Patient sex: F
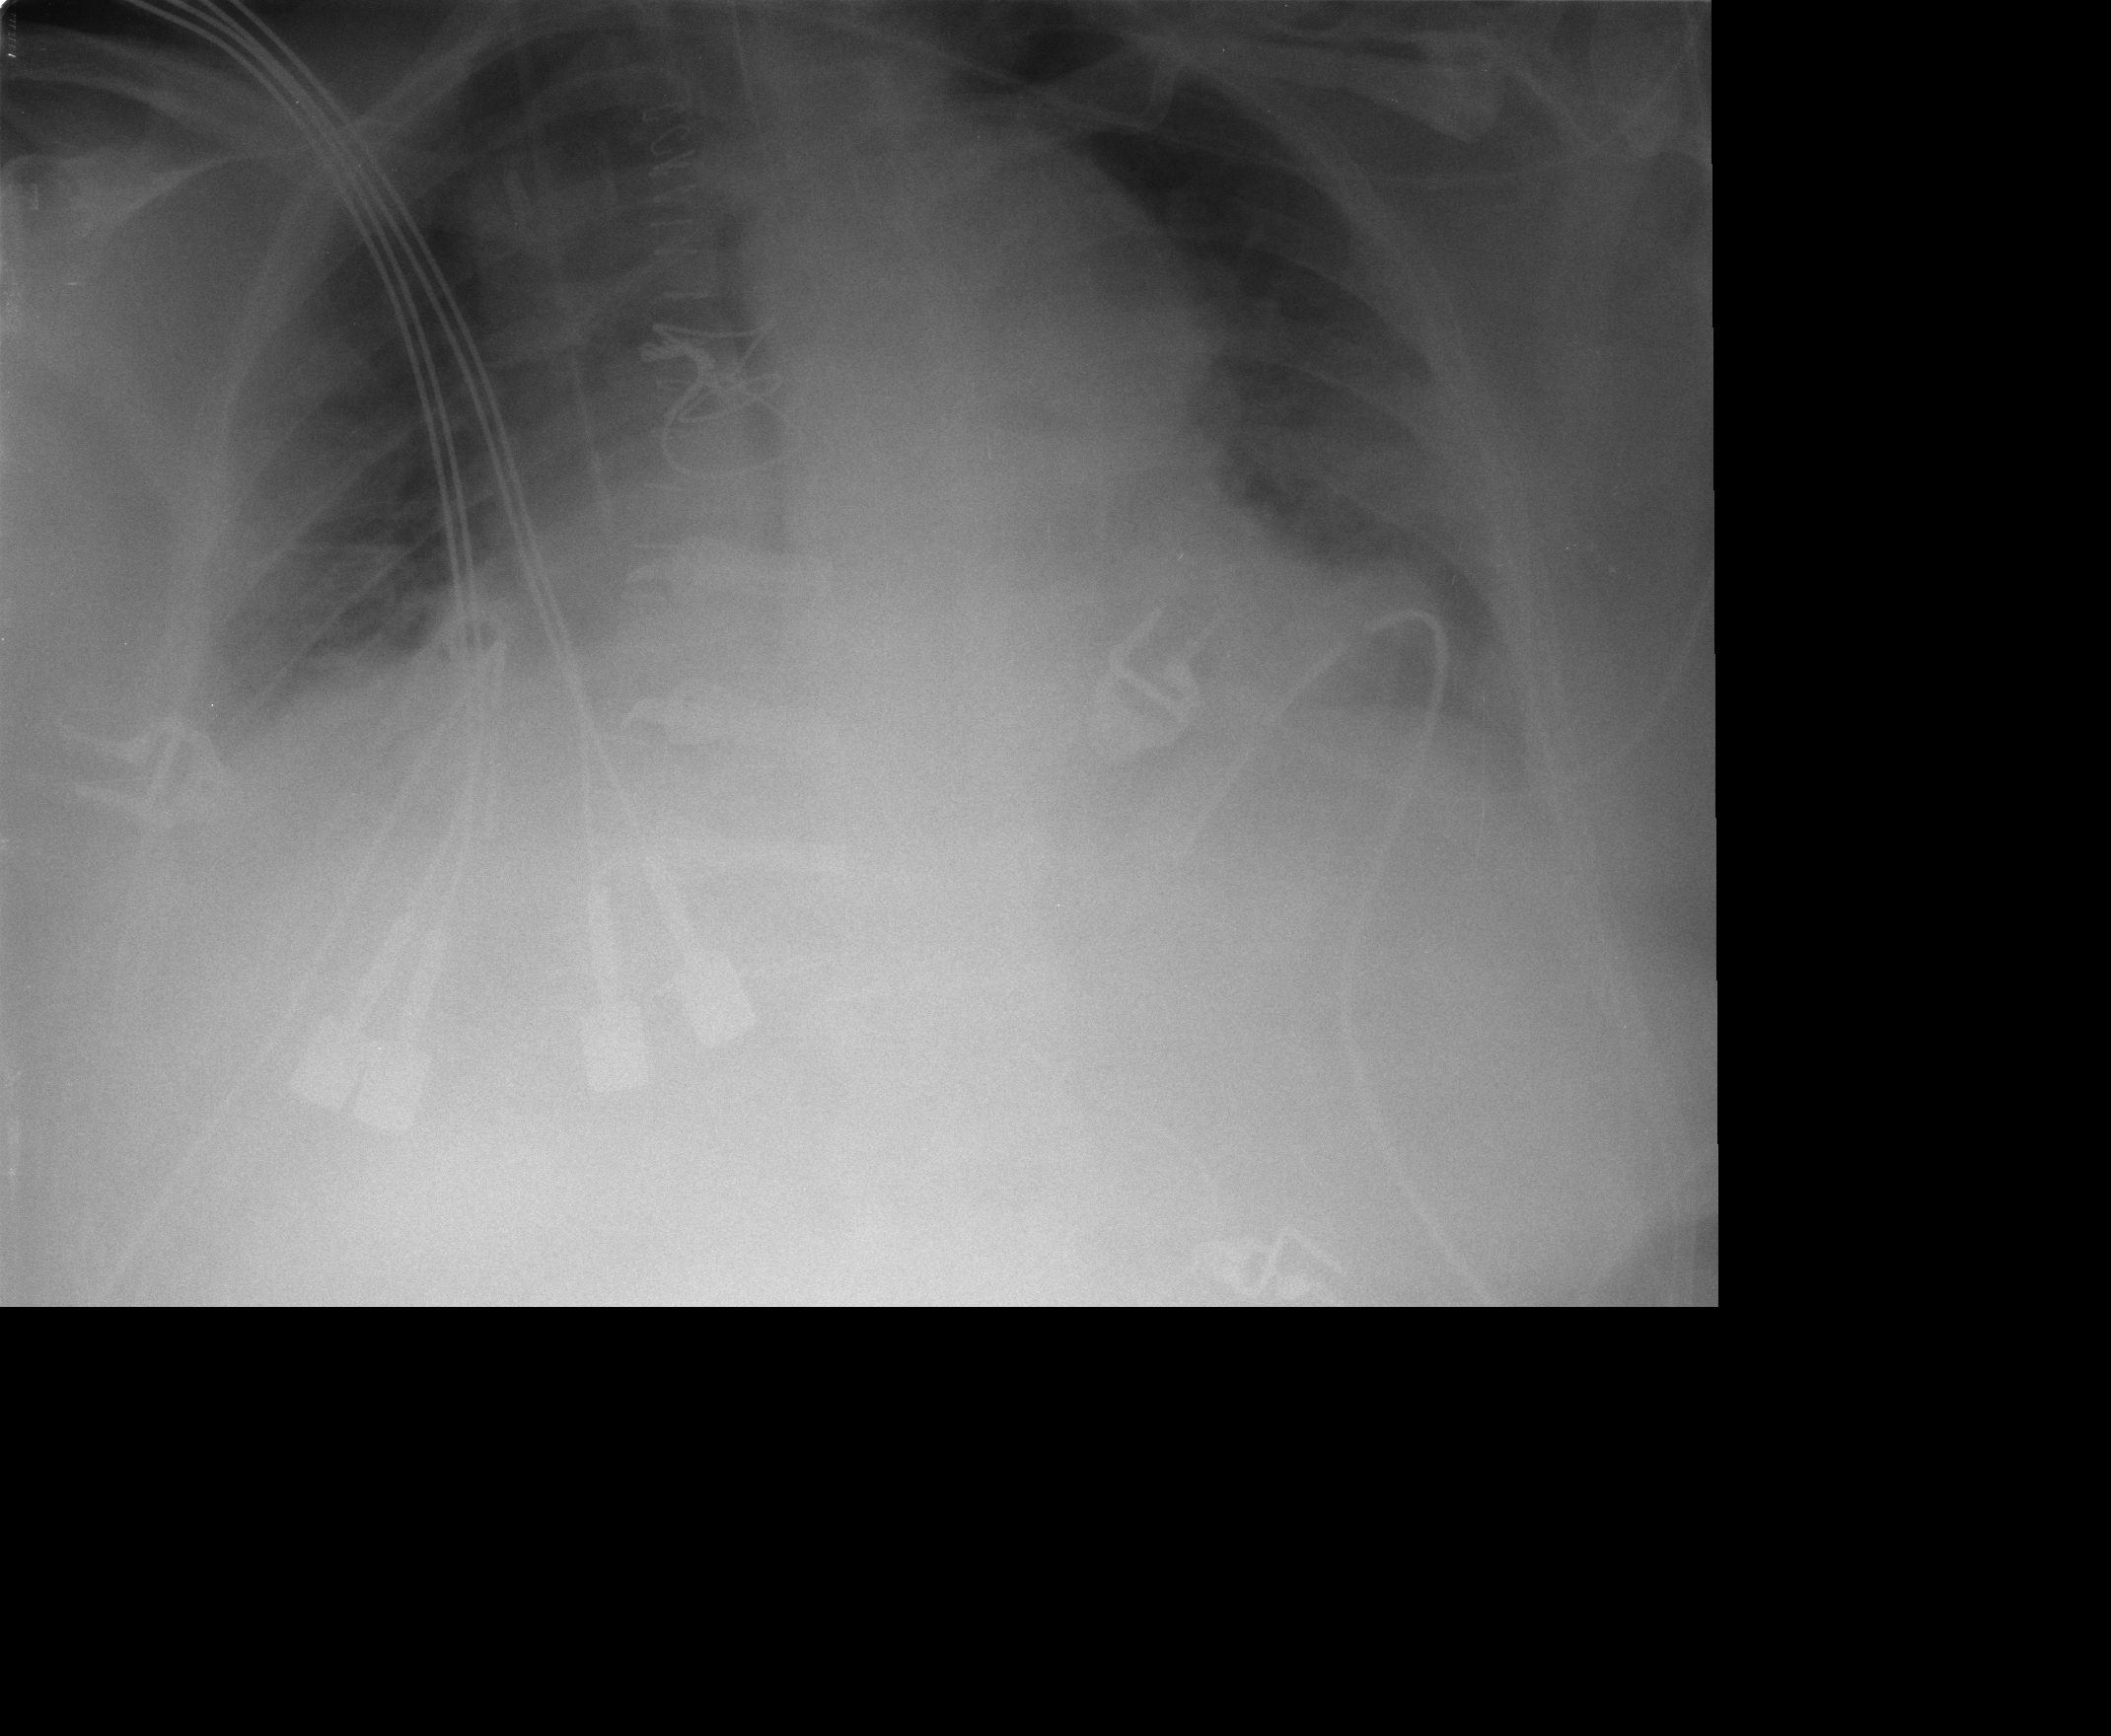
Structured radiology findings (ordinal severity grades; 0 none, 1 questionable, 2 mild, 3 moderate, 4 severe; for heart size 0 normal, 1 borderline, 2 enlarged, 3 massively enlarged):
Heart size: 3
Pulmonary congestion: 3
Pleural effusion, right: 0
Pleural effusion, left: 0
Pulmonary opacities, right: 3
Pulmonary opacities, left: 3
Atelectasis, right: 3
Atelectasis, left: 3